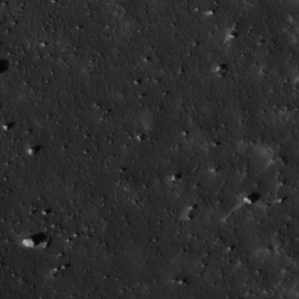
Label: non_frost